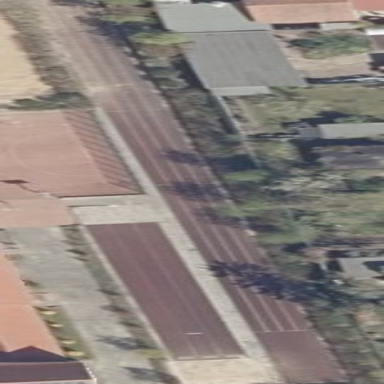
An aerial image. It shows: Track in leisure land.